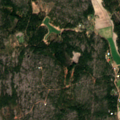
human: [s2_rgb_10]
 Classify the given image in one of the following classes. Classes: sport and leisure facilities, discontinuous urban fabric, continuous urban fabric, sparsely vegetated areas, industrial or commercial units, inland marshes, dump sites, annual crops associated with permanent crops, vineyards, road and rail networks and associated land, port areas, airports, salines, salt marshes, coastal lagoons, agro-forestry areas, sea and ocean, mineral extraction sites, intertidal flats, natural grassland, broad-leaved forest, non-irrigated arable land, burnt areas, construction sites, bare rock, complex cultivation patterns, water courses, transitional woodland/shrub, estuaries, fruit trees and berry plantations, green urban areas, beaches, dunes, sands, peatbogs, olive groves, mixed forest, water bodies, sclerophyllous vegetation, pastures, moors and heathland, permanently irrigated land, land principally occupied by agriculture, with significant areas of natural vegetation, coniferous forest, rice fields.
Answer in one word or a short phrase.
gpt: land principally occupied by agriculture, with significant areas of natural vegetation, coniferous forest, mixed forest, bare rock